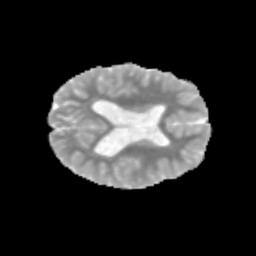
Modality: MD
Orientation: axial
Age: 9
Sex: female
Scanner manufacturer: siemens
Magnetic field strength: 3 T
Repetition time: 3.8 s
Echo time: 0.07 s